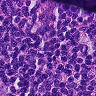
Metastatic tissue present: yes